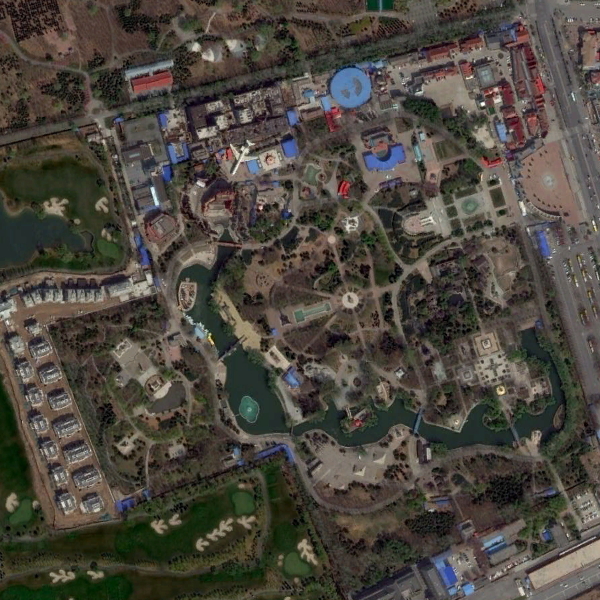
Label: Park